Question: I have added a column as part of my calendar date table that calculates calendar "Weeks from today", please see DAX below :
'''
Weeks From Today 2 =
VAR Offset =
WEEKDAY ( 'Calendar_Table'[Date], 2 )
RETURN
INT ( TODAY () - ( 'Calendar_Table'[Date] - Offset ) ) / 7
'''

Note - Use of offset to achieve Mon to Sunday week
I use this to filter my reports for certain calendar weeks i.e current or previous week.
Sunday Problem
During the week the field works correctly so for example at the date of creating this post 12th August, when the field is filtered to weeks from today = 0 (i.e current week). It will return all dates between Monday 8th August and 14th August.
> > > Peppearson_1-1660308920704.png not found!
However when I refresh the report on a Sunday this filter returns dates from the next week (not current calendar week).
My report is currently only refreshed on Sunday's so my workaround is to set all relevant weeks from today filters to 1 instead of 0 so that they return the correct dates.
Any ideas what might be causing this issue on a Sunday?
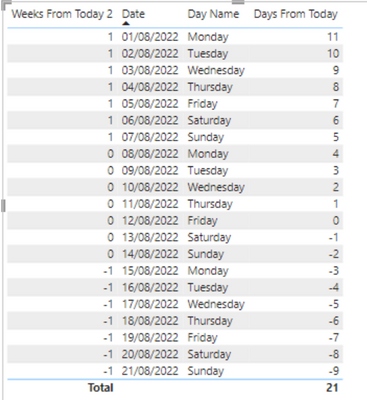
Answer: Your idea is nice and smart. Only one thing you need to edit. Let's look into the formula first:
'''
TODAY()=14 aug 2022
'Calendar_Table'[Date]=14 aug 2022
WEEKDAY ( 'Calendar_Table'[Date], 2 )=7
'''
So, the return part is:
'''
(14 aug 2022 -(14 aug 2022 -7))/7 => 7/7 = 1
'''
For other dates it works because of INT() rounds down expression to 0. But on Sunday INT() doesn't infuence the result.
To resolve the problem just add '(-1)' when you calculate the Offset:
'''
VAR Offset =
WEEKDAY ( 'Calendar_Table'[Date], 2 )-1
'''
I replaced today() with 13 of aug 2022.
<URL>
With TODAY() = 14 aug 2022 (Sunday case) result will be the same. You can see it on picture below.
'''
(14 aug 2022 -(14 aug 2022 -6))/7 => 6/7
INT(6/7)=0
'''
<URL>